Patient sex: M
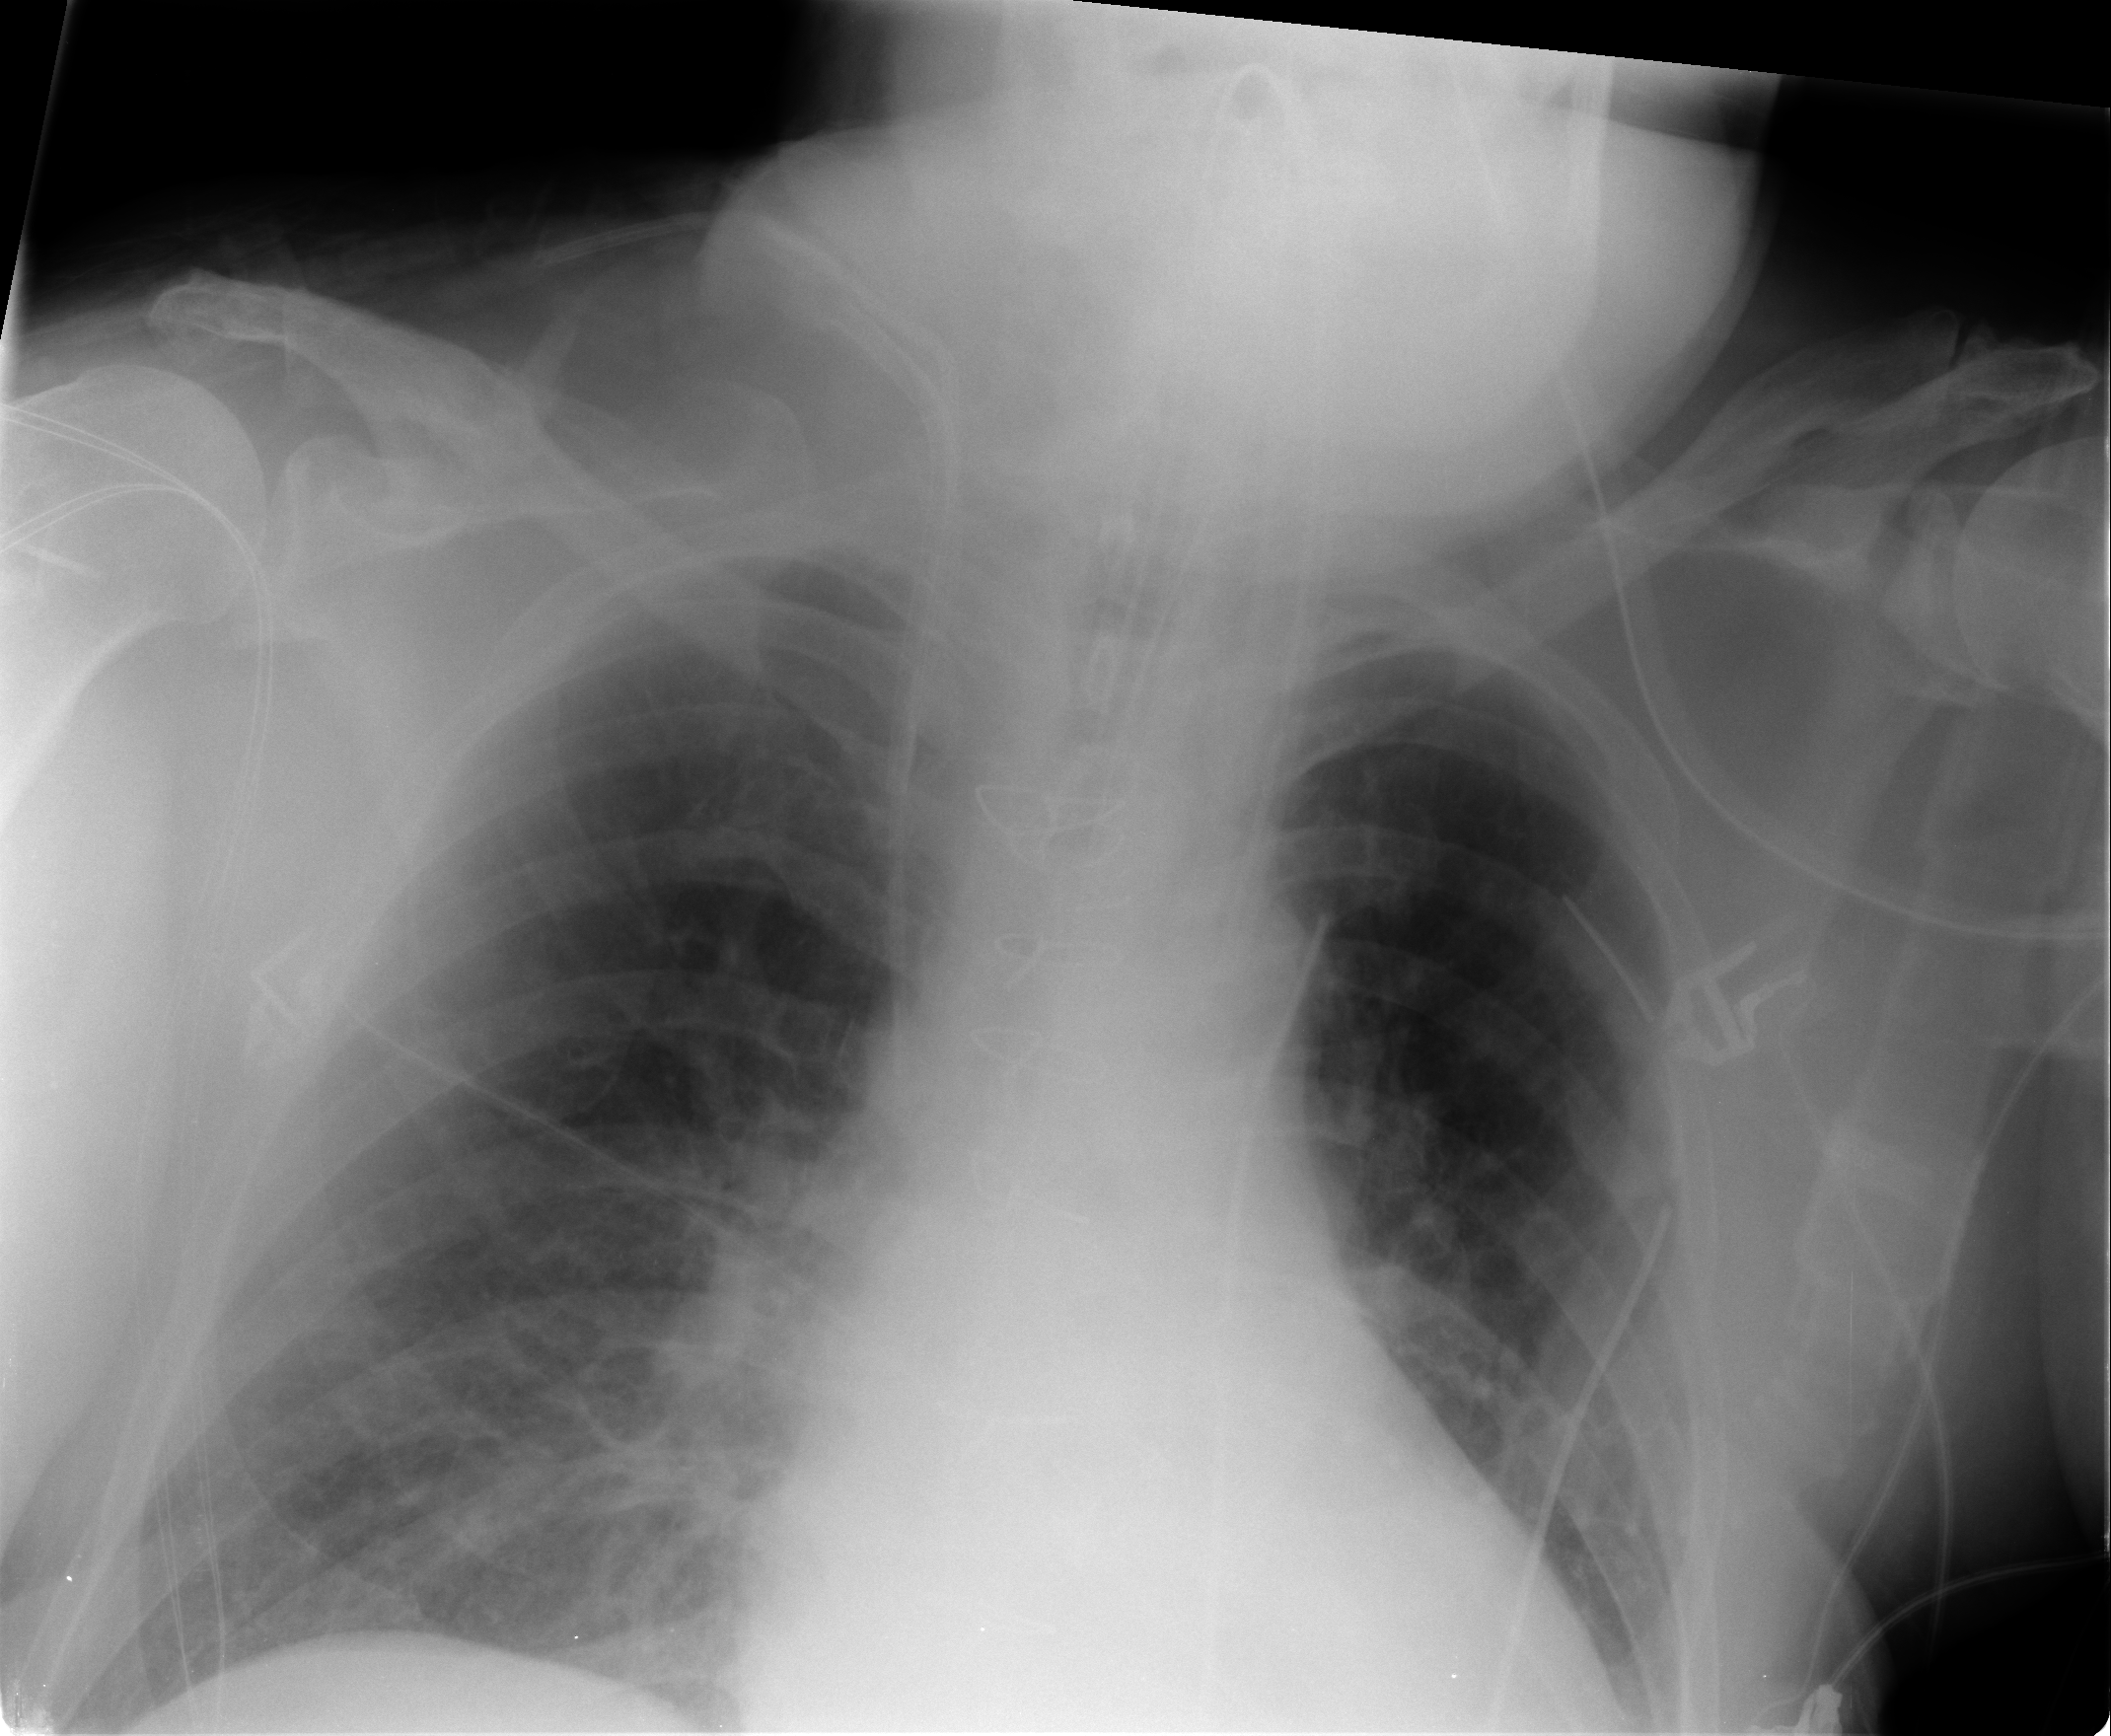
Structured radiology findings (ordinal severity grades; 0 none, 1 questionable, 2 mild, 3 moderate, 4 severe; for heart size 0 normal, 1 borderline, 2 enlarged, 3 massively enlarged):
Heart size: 2
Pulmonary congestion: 0
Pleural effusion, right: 0
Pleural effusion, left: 0
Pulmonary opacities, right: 1
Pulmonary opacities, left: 0
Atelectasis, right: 2
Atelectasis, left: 2